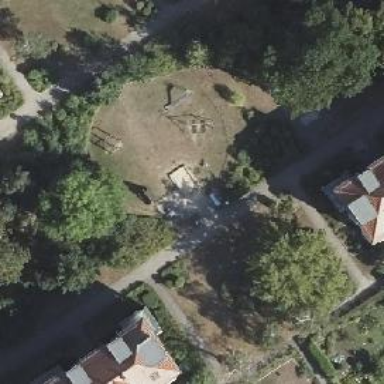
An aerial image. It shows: Playground area for leisure activities on the land.